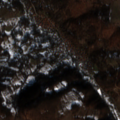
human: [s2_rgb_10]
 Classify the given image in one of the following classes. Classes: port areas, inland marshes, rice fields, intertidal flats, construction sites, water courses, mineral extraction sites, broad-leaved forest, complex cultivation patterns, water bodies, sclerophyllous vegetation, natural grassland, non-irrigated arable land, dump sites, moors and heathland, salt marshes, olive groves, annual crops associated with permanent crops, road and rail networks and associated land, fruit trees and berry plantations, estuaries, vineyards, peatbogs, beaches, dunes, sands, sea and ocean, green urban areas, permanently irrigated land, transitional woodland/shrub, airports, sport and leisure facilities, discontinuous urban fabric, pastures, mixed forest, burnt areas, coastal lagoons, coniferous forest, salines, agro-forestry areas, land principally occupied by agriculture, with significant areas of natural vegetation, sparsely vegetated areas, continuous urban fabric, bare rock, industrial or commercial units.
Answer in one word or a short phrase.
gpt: complex cultivation patterns, land principally occupied by agriculture, with significant areas of natural vegetation, broad-leaved forest, transitional woodland/shrub